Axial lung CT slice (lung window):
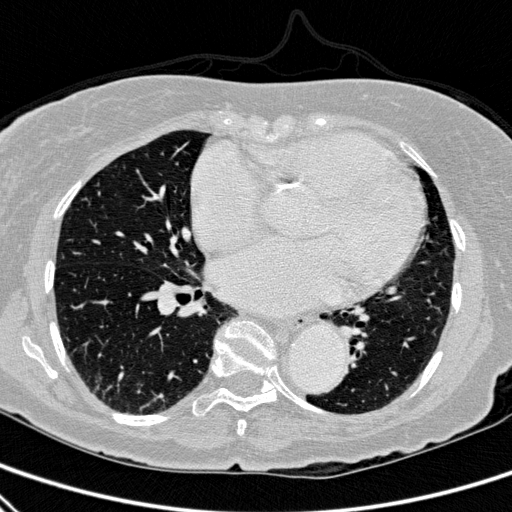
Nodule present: no